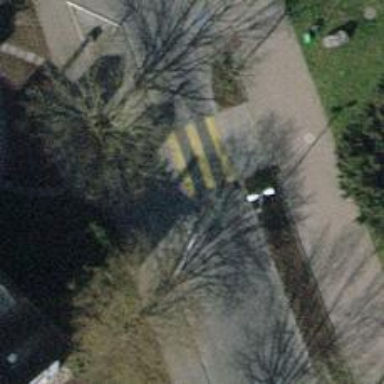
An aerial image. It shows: Marked crossing with zebra stripes on the road.